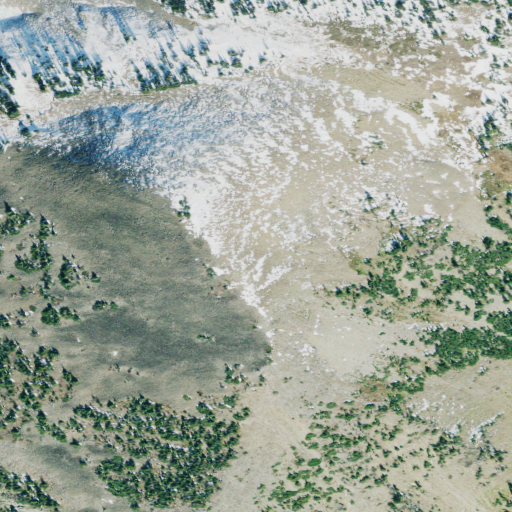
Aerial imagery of mountain in Montana named Dome Mountain containing shrub, grassland, evergreen forest, and barren land